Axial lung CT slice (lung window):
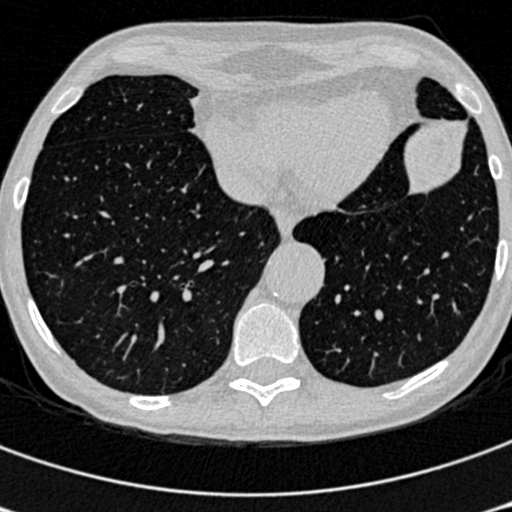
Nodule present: no